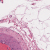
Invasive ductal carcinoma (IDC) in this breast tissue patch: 0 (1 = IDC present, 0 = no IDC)